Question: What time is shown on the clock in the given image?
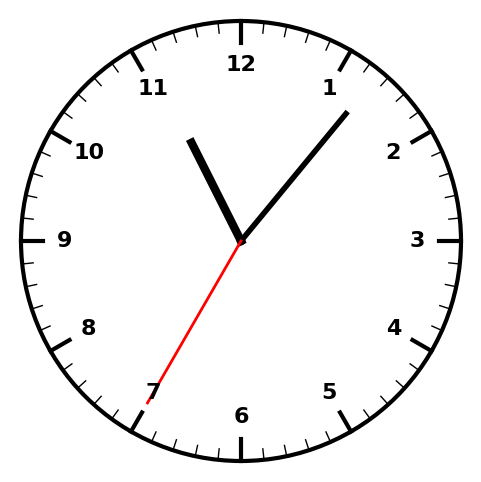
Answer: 11:06:35